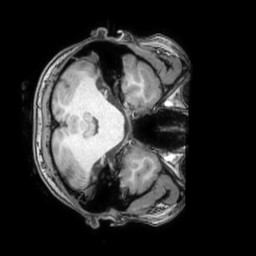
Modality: T1w
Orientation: axial
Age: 35
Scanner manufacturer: philips
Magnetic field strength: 3 T
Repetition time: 0.007 s
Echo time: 0.003501 s